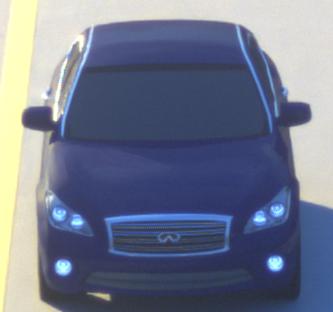
Make: Infiniti
Model: M 37
Detailed model: M (Y51)
Model produced from: 2010/10
Model produced until: 2013/11
Doors: 4
Color: blue
Road condition: dry road
Daytime: sunrise or sunset
Contrast: medium contrast